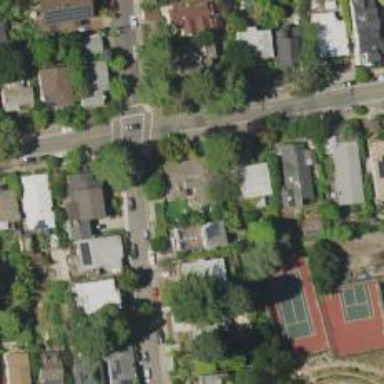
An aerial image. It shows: Residential road with asphalt surface and separate sidewalk.